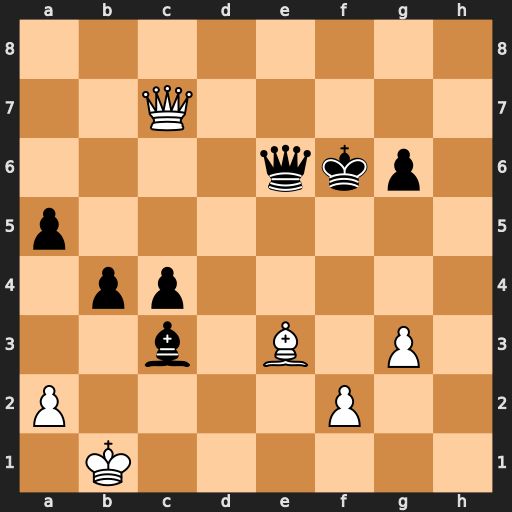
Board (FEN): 8/2Q5/4qkp1/p7/1pp5/2b1B1P1/P4P2/1K6
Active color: w
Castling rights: -
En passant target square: -
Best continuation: Bg5+ Kxg5 Qf4+ Kh5 Qh4#